Question: This might be a simple question, but I'm having trouble with it: In my web page, I have the following:
'''
<head>
<!-- Stuff here -->
</head>
<body>
<header>
<div class="content-wrapper">
<!-- More stuff here... -->
</div>
</header>
</body>
'''
where 'content-wrapper' is in a css file and defines 'max-width: 960px'. The problem I'm having is that the 'max-width' has no effect in IE8. In the body, I have a table that I thought should be limited by the width defined in the 'content-wrapper', but in IE8 it just ignores it (but it works in Firefox).
I tried a couple of different things, with no success:
- Added 'style="max-width:960px"' to the - Added 'style="max-width:960px"' to the '<tr>' that is giving me grief- Added 'style="width:400px"' to the problematic '<th>' and '<td>'
None of those worked in IE! Any ideas? What am I missing?
New info:
I put my table inside a div tag like this:
'''
<div style="border: 1px solid; width: 960px">
<!-- Table comes here -->
</div>
'''
As you see in the attached image, the div is being properly changed to have a border and the specified width, but the table just ignores it in IE8. In Firefox it works fine.
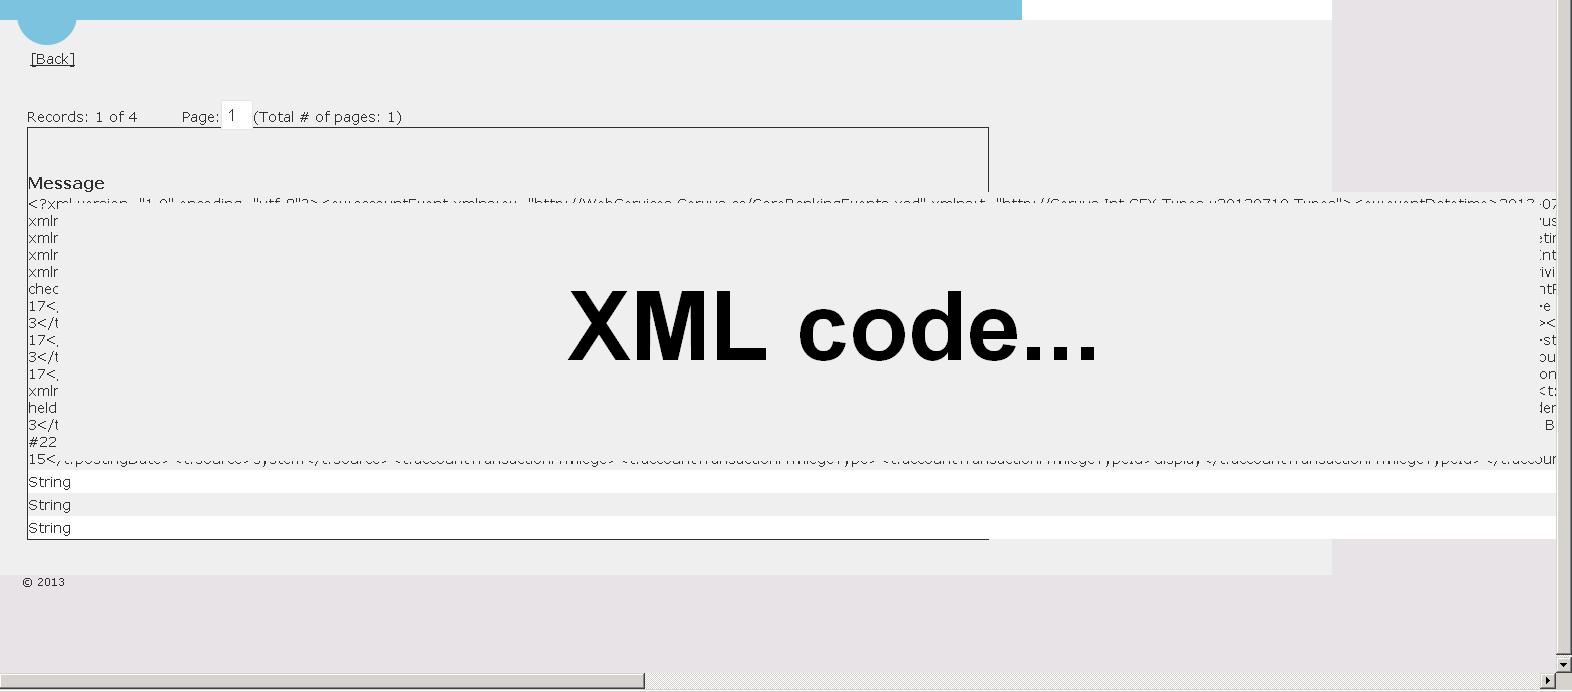
Answer: 'content-wrapper''s container has to have a 'width' along with the 'max-width' in IE8 for it to recognize it.
Take a look at this article concerning IE8 and max-width:
<URL>